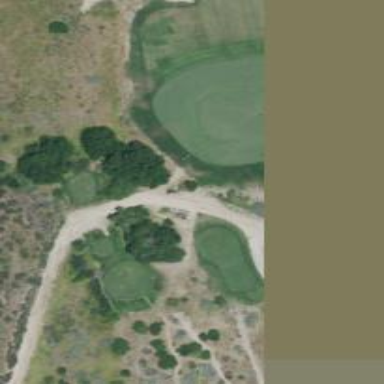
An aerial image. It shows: Service road designated as golf cart path.